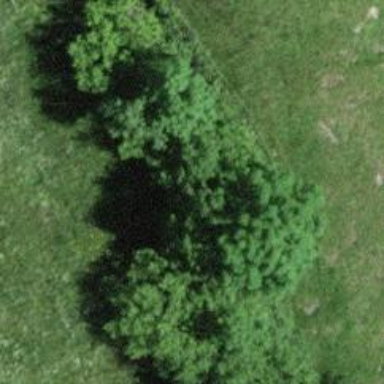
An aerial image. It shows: Hedge acting as barrier.